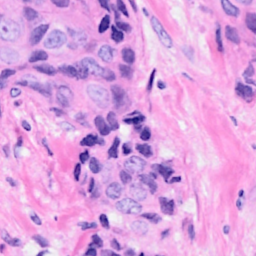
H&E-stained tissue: Breast